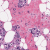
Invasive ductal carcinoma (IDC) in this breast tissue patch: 1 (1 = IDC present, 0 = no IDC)